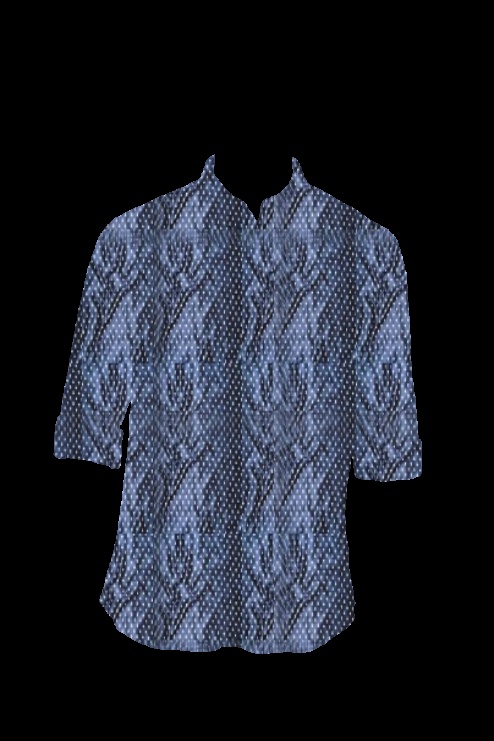
blue multi print tee